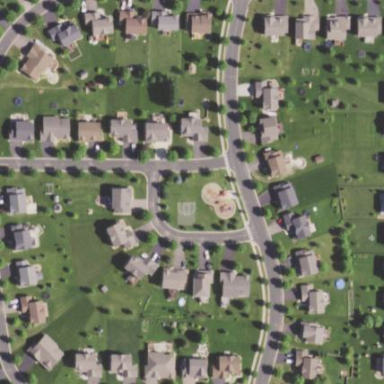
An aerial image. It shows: Single-family residential area.